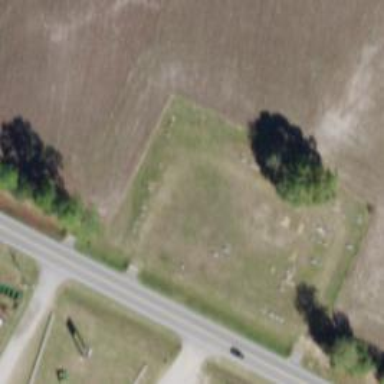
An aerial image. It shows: Cemetery.